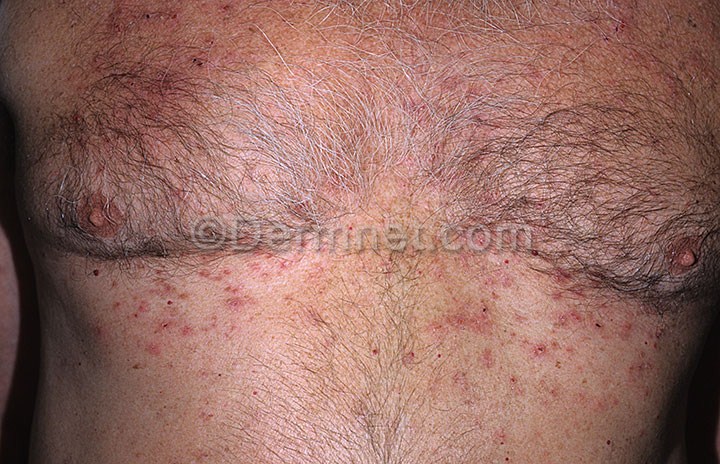
Disease: Bullous Disease Photos